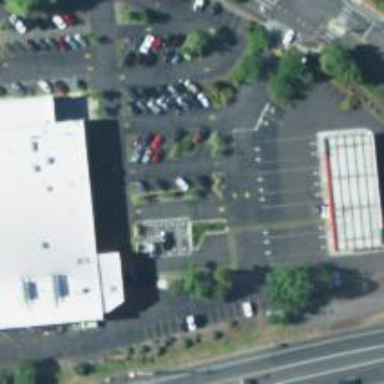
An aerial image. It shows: Parking space is available.